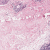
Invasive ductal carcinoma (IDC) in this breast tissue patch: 0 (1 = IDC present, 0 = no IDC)